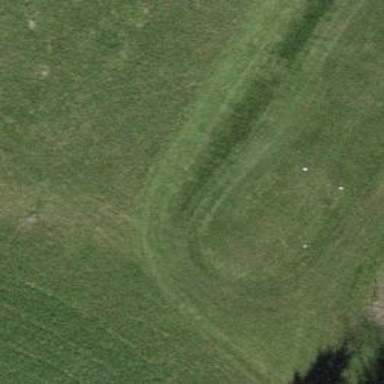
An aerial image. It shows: Golf tee area with grass surface.